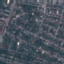
Land use / land cover: Residential